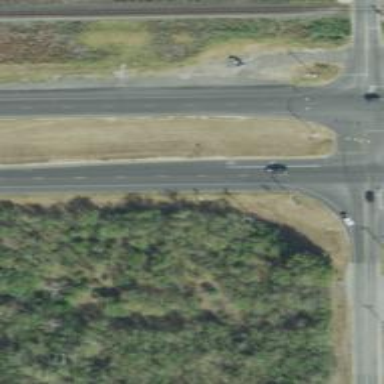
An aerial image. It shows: Secondary road.